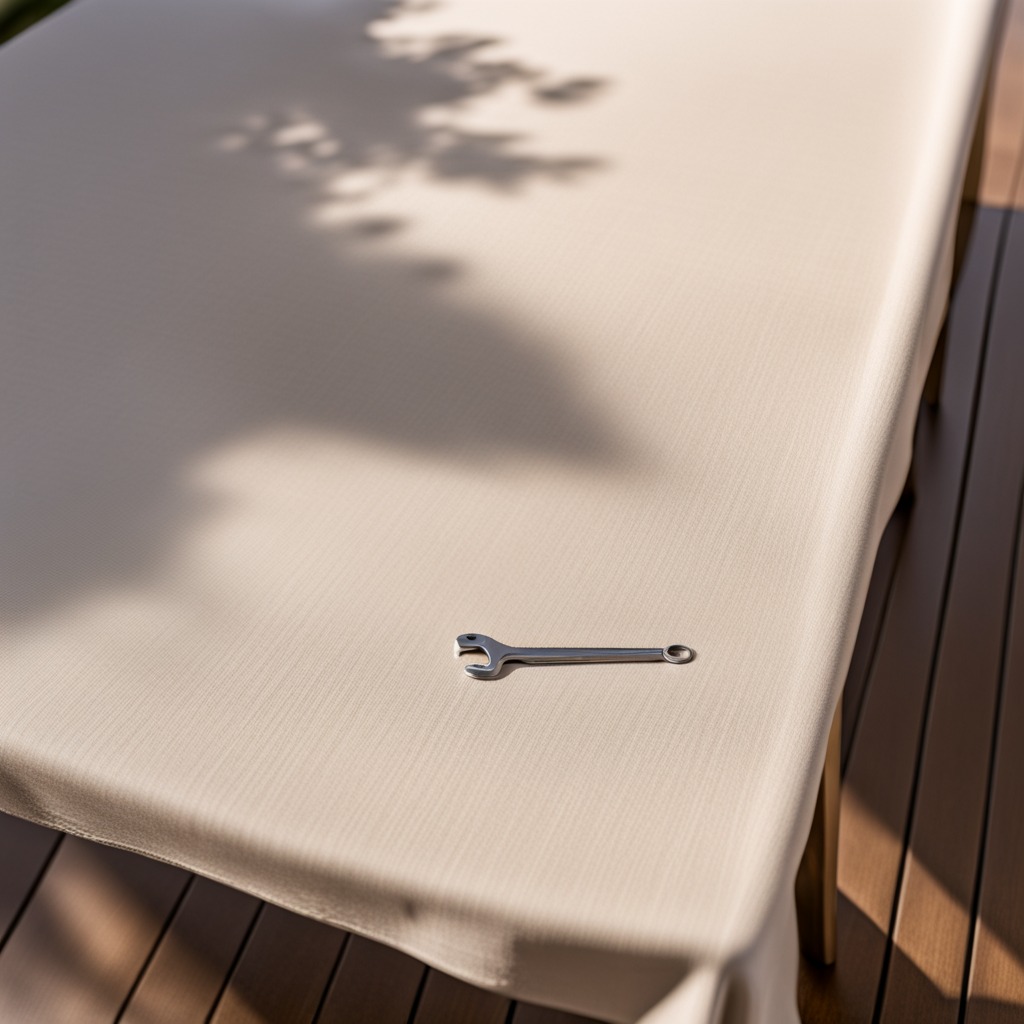
An wrench lies on the wooden table.